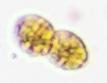
Label: Margalefidinium